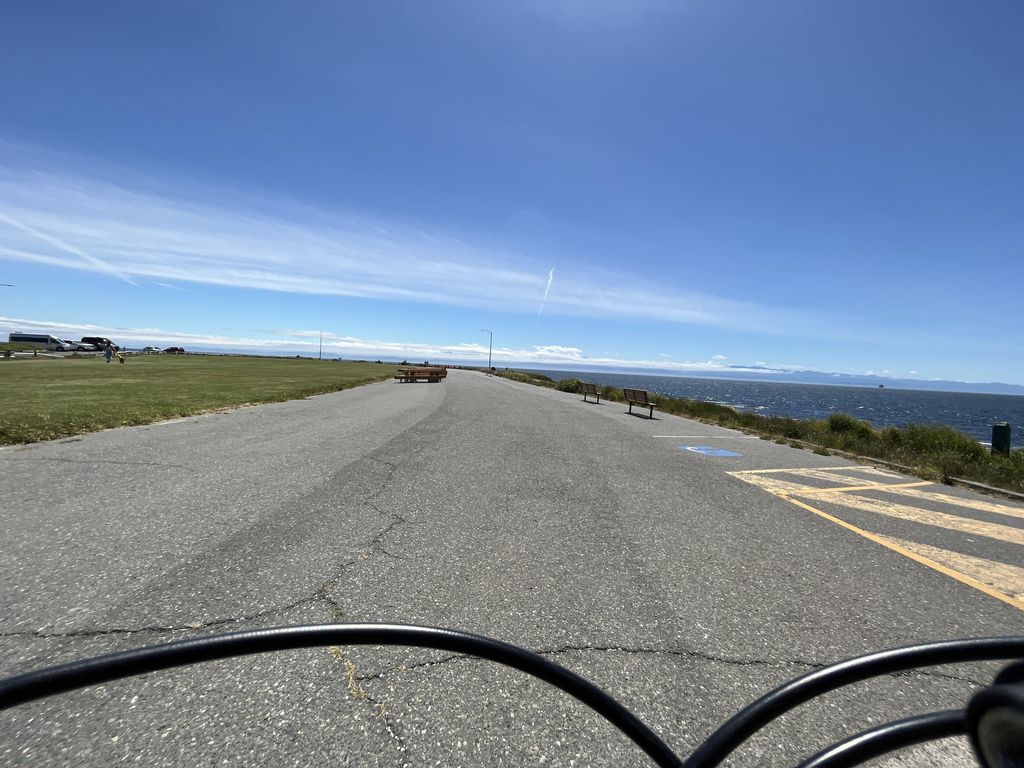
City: victoria